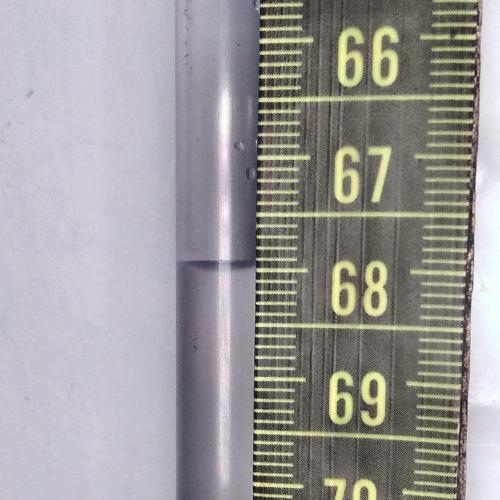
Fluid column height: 68.0 cm